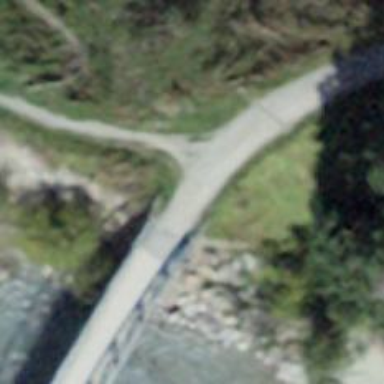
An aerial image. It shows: Footway bridge used for hiking. The hiking trail is groomed for classic skiing.